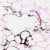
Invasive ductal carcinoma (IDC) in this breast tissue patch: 0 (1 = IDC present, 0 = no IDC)